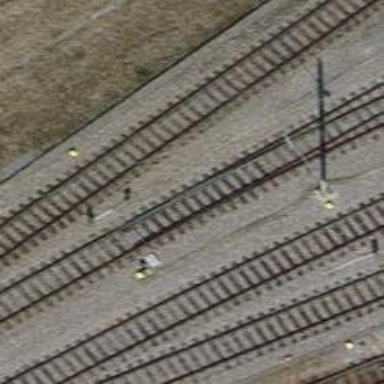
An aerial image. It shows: Railway switch.